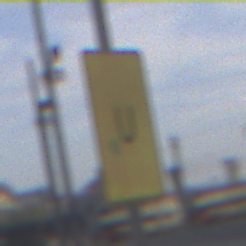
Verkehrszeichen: AnkuendigungOderFortsetzungUmleitungOhnePfeilsymbol
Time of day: MorningAfternoon
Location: Outdoor (Urban)
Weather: PartlyCloudy
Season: NotSpecified
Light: Natural